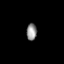
Tissue: prostate
Cell type: T cells
Senescence score: 0.3339
Nuclear area (px): 168
Mean DAPI intensity: 144.863